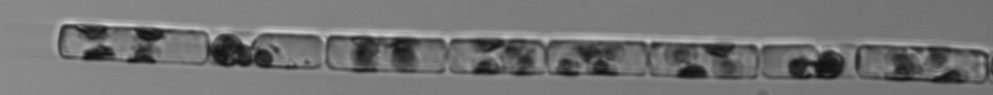
Label: Guinardia_delicatula_TAG_internal_parasite